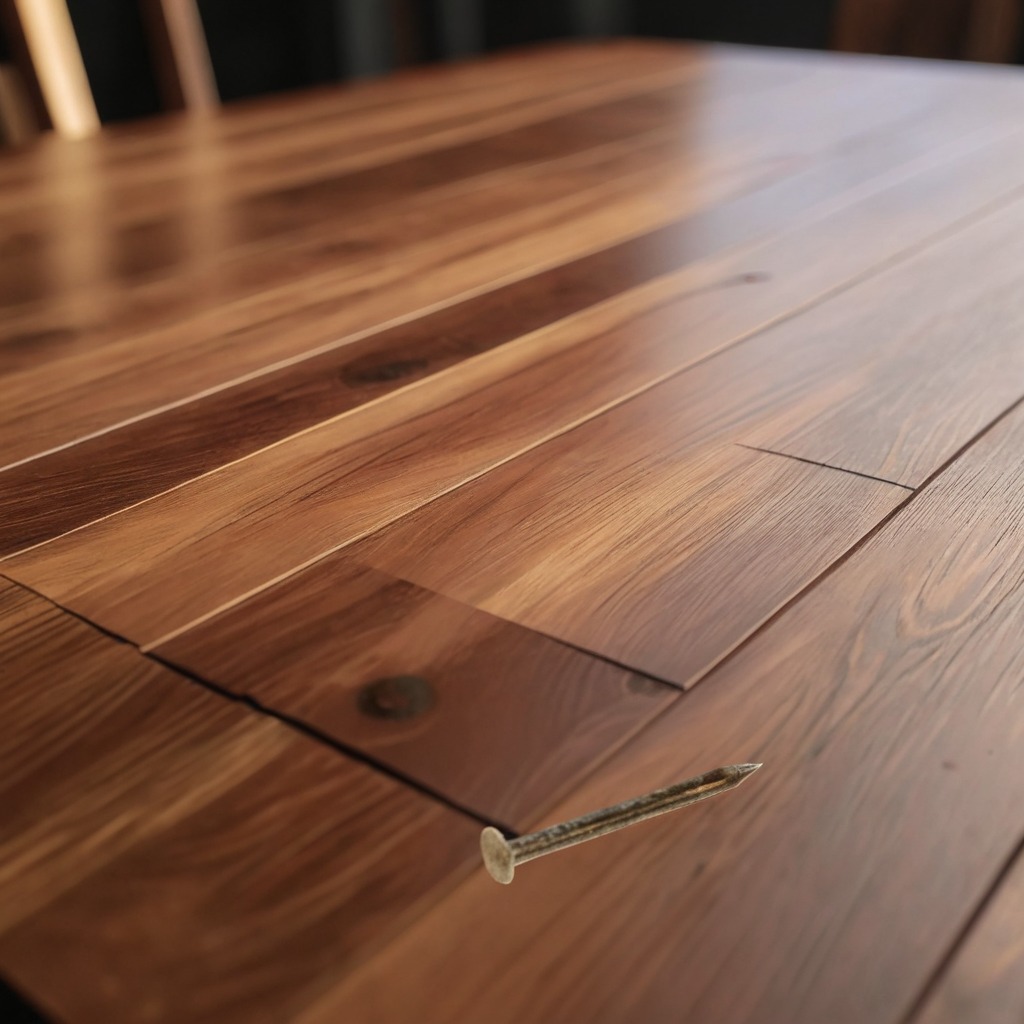
An iron nail is lying on the wooden table in a carpentry studio.